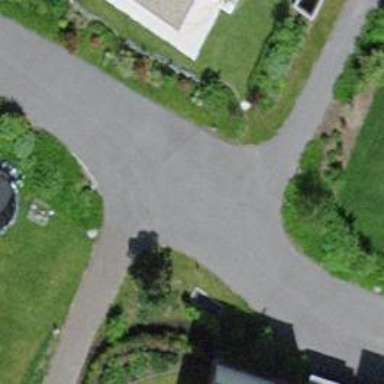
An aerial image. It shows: Asphalt road in living street.